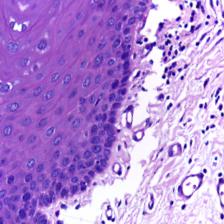
Diagnosis: Normal